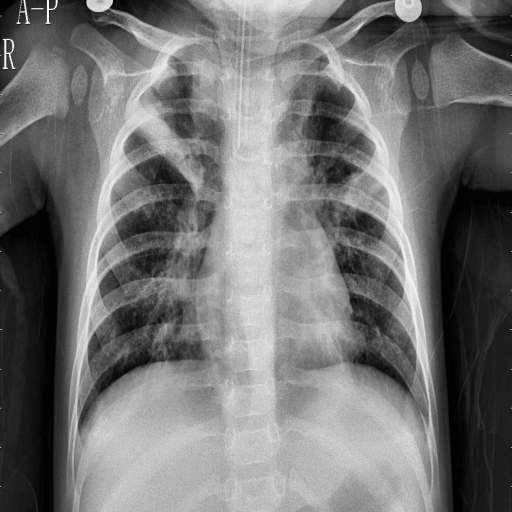
Finding: PNEUMONIA